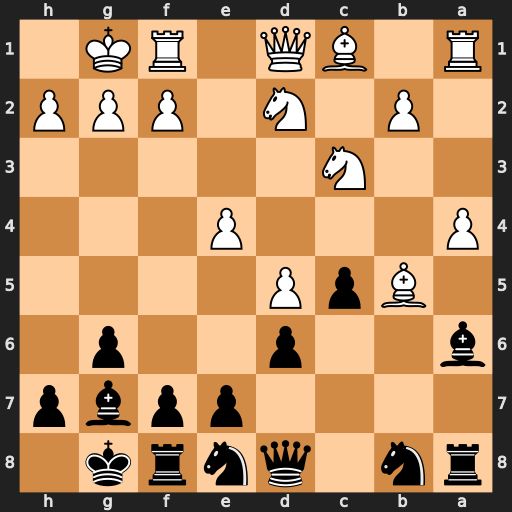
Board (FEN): rn1qnrk1/4ppbp/b2p2p1/1BpP4/P3P3/2N5/1P1N1PPP/R1BQ1RK1
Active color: b
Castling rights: -
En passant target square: -
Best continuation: Bxc3 bxc3 Bxb5